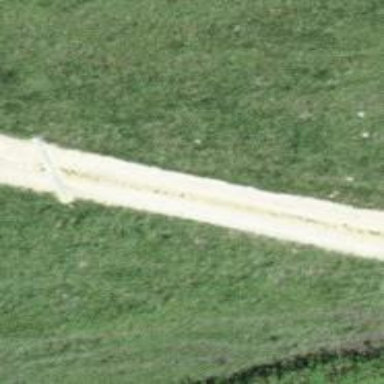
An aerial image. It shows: Track with grade2 tracktype.